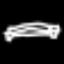
Label: bed